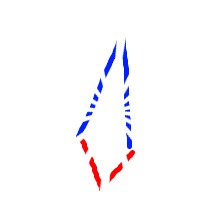
Shape: kite